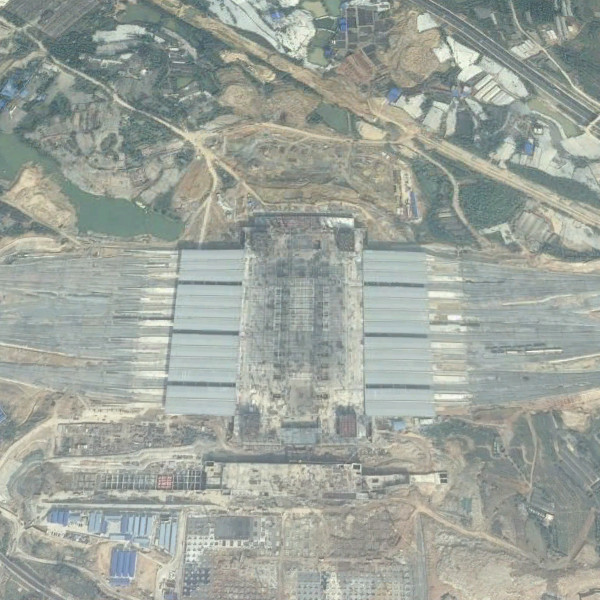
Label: RailwayStation